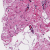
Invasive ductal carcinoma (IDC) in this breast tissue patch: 0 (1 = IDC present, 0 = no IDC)